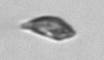
Label: Cryptophyta